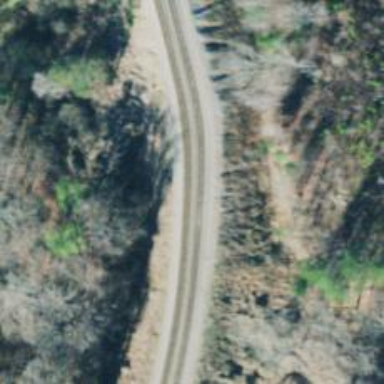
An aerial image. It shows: Railway track.